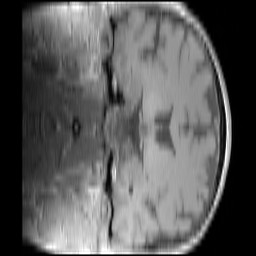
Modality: T1w
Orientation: coronal
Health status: ill
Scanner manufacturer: siemens
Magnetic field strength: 3 T
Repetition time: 0.3 s
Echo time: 0.00266 s